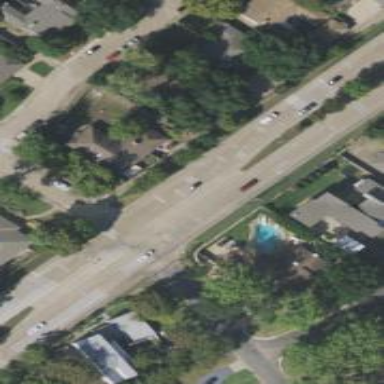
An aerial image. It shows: Secondary road.